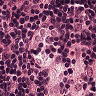
Metastatic tissue present: no